Aerial crown-view tile of a tropical tree (Barro Colorado Island, Panama), acquired 20250715:
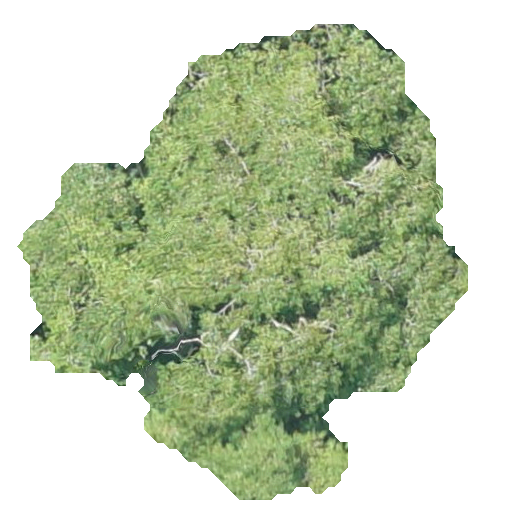
Species: Chrysophyllum cainito
GBIF accepted scientific name: Chrysophyllum cainito
Crown area: 201.037 m²